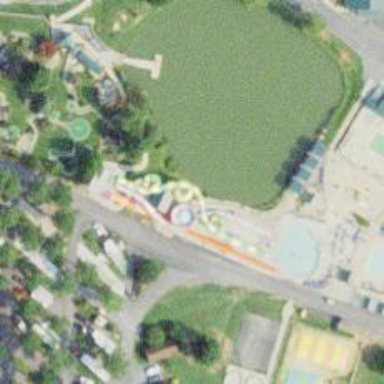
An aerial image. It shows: Water slide attraction.